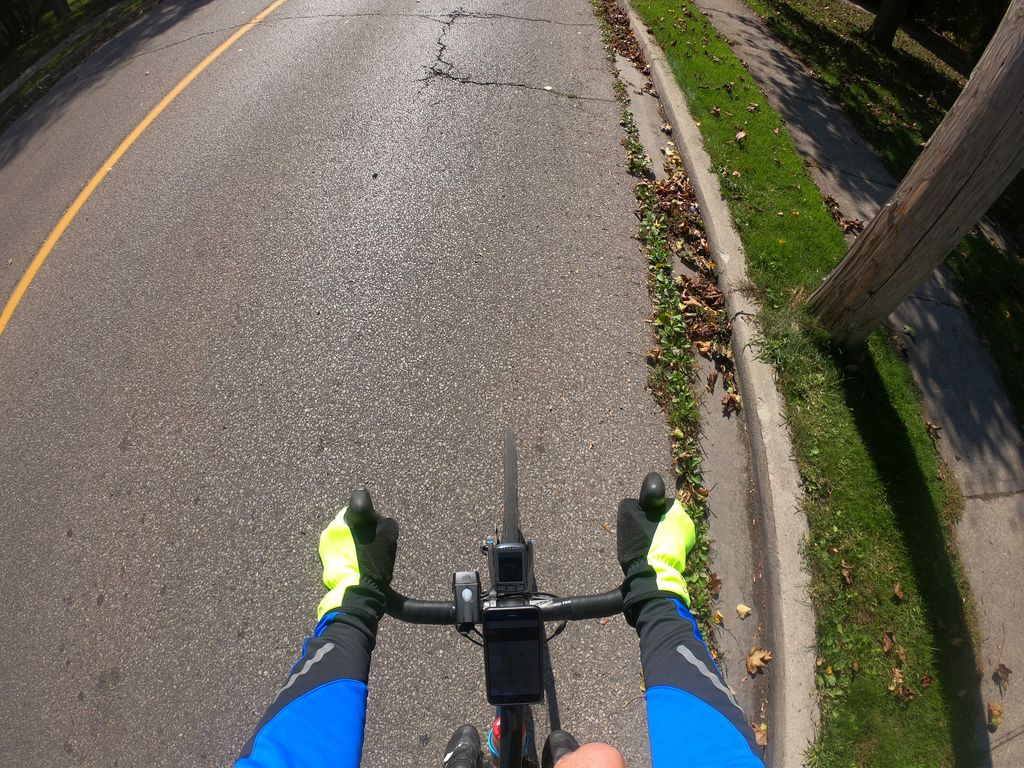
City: kitchener-waterloo